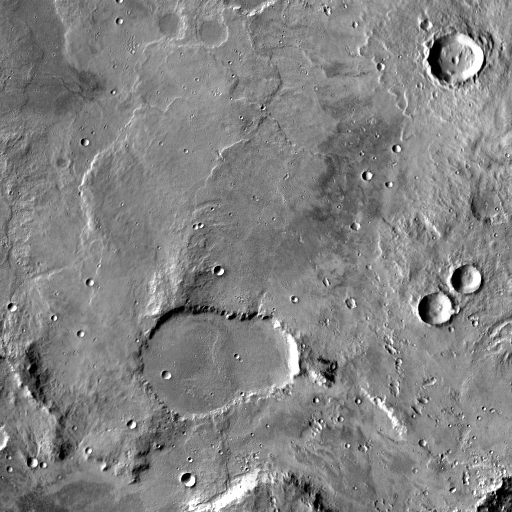
Crater classes present: Background, Other, Layered, Buried, Secondary